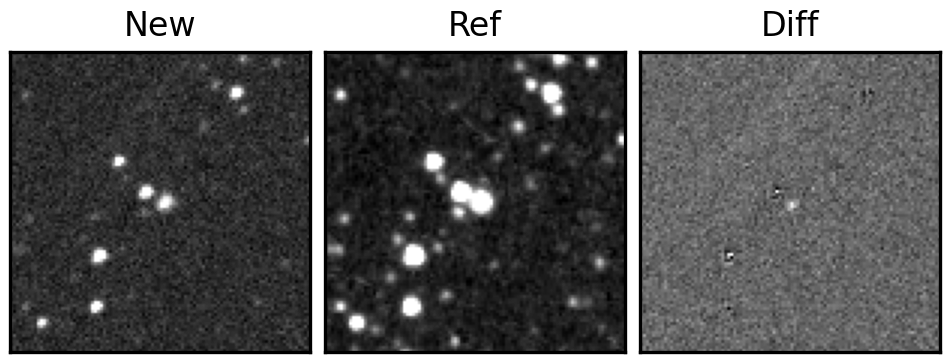
Label: real